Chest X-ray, PA view. Patient: 48 years old, sex F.
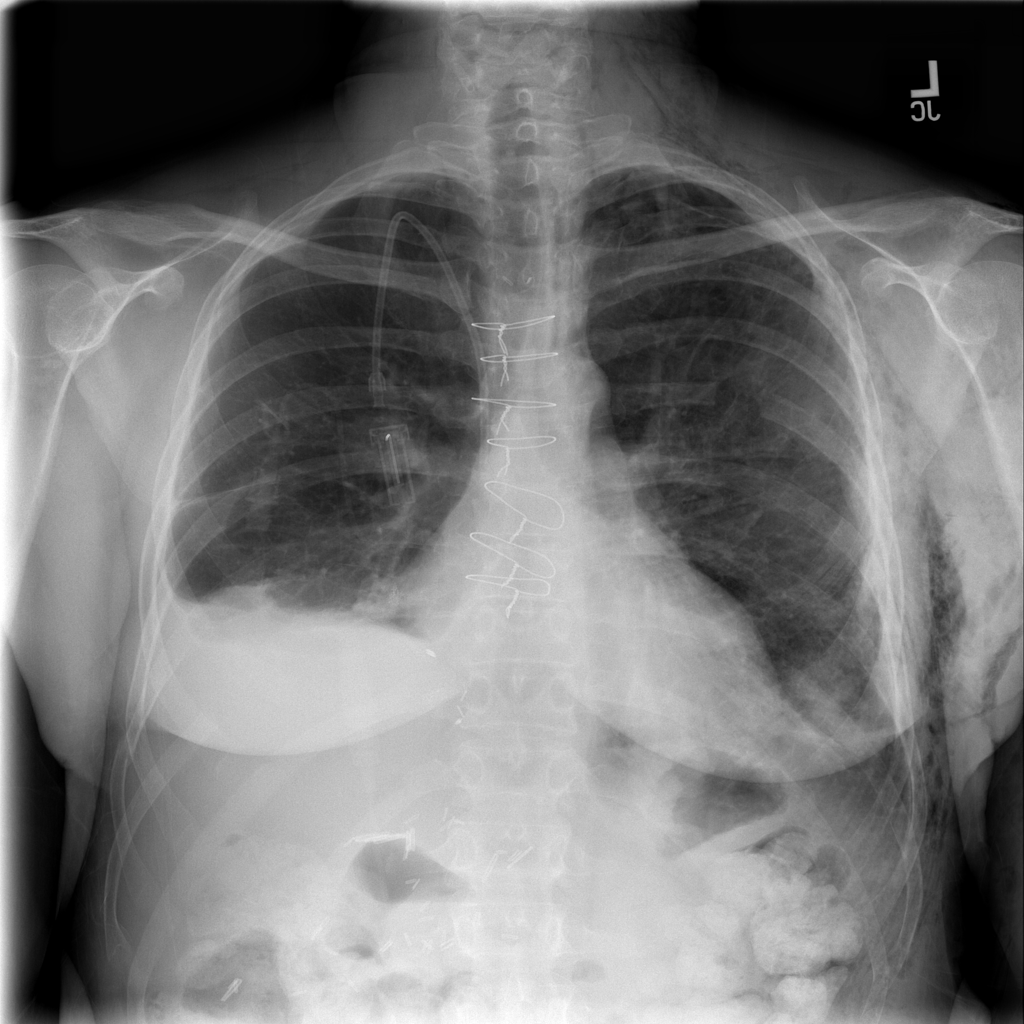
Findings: Effusion, Pneumothorax